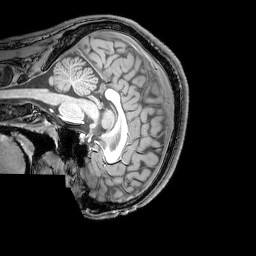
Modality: T1w
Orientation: sagittal
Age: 23
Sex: male
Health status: healthy
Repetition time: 0.081 s
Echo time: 0.037 s